Aerial crown-view tile of a tropical tree (Barro Colorado Island, Panama), acquired 20241112:
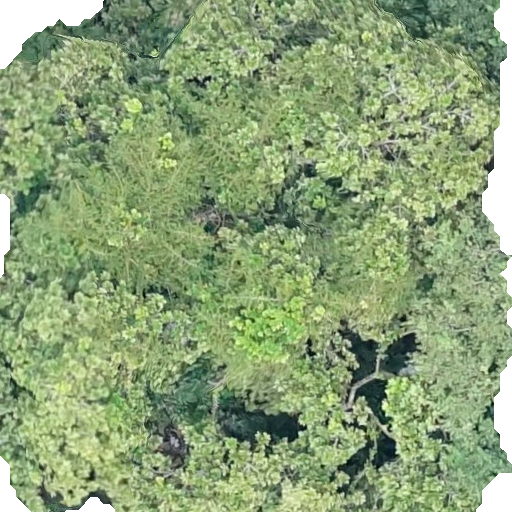
Species: Anacardium excelsum
GBIF accepted scientific name: Anacardium excelsum
Crown area: 459.239 m²